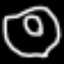
Label: donut